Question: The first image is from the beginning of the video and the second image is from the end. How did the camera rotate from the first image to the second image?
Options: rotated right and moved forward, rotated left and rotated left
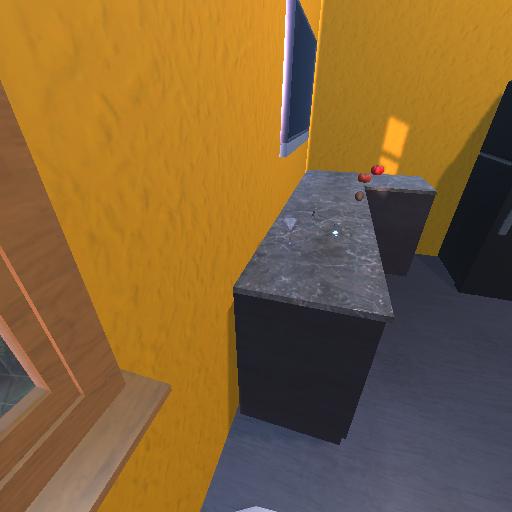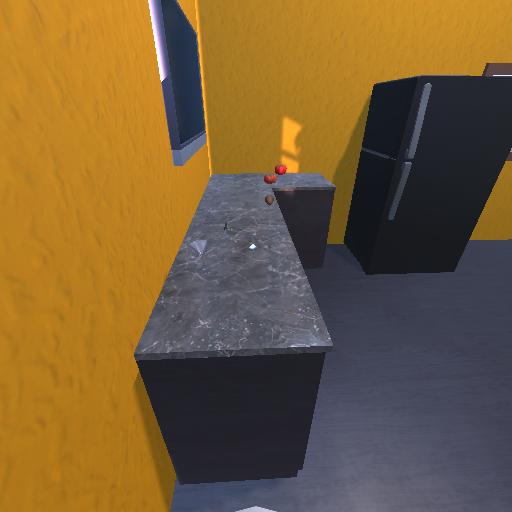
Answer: rotated right and moved forward